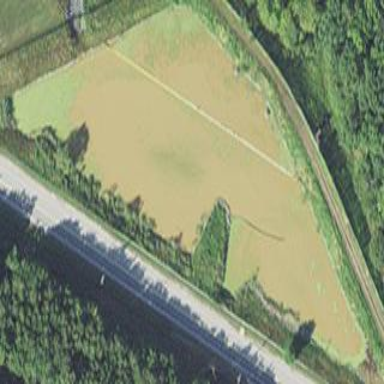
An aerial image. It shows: Retention pond in basin area surrounded by water.